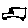
Label: car